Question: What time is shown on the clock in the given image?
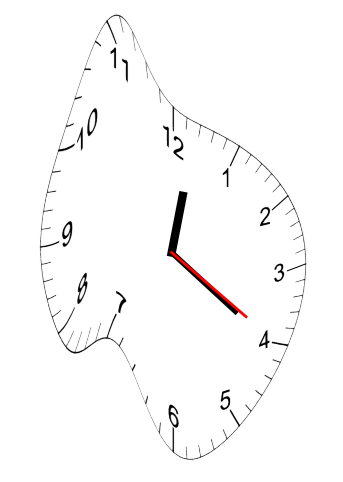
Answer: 12:20:20